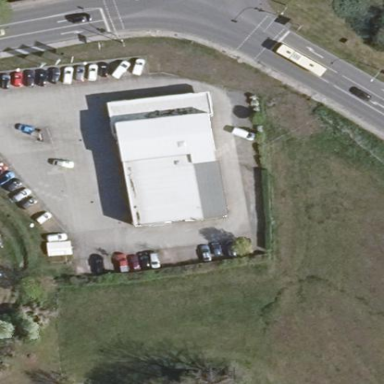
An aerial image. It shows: Car shop building.